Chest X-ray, PA view. Patient: 52 years old, sex F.
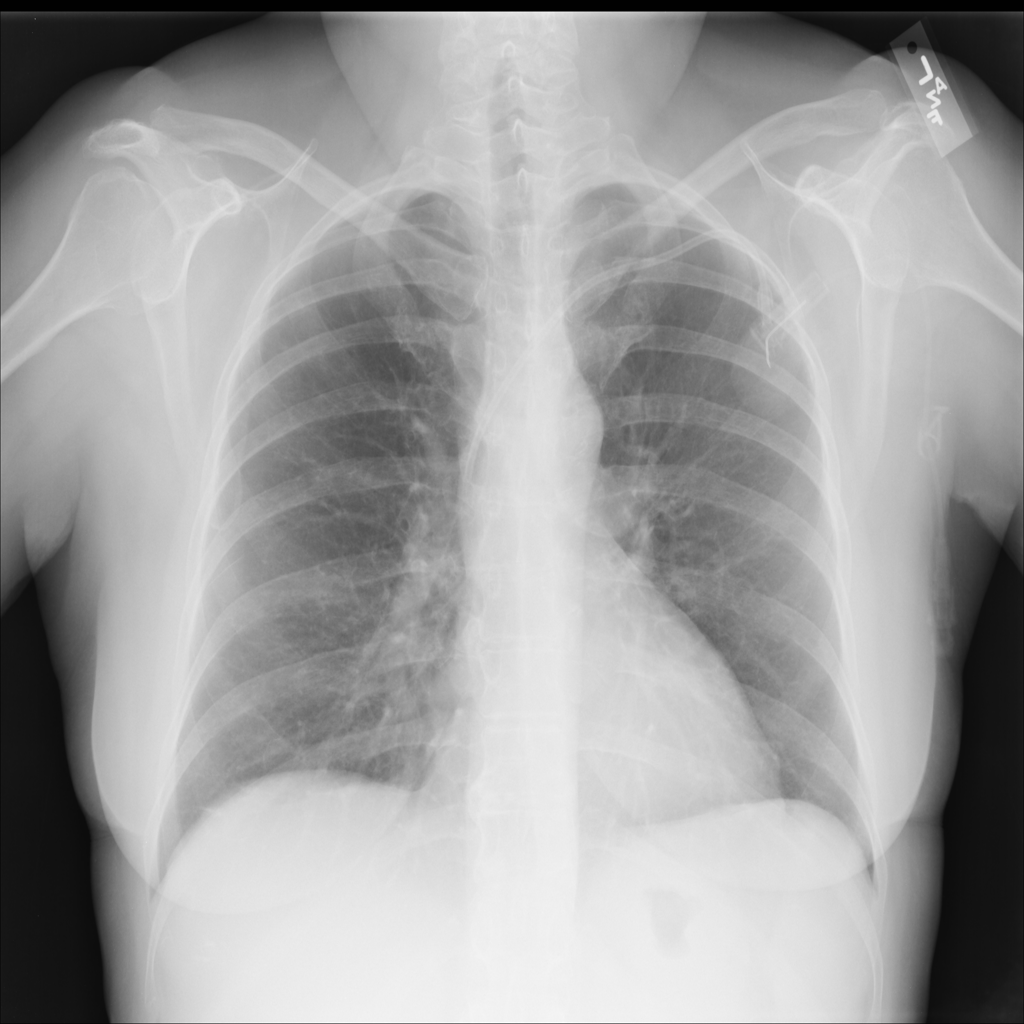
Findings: No Finding